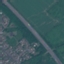
Land use / land cover: Highway